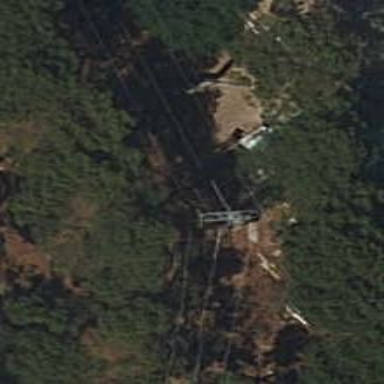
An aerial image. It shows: Minor power line.